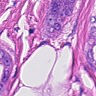
Metastatic tissue present: yes